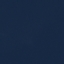
Land use / land cover class: SeaLake